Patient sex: F
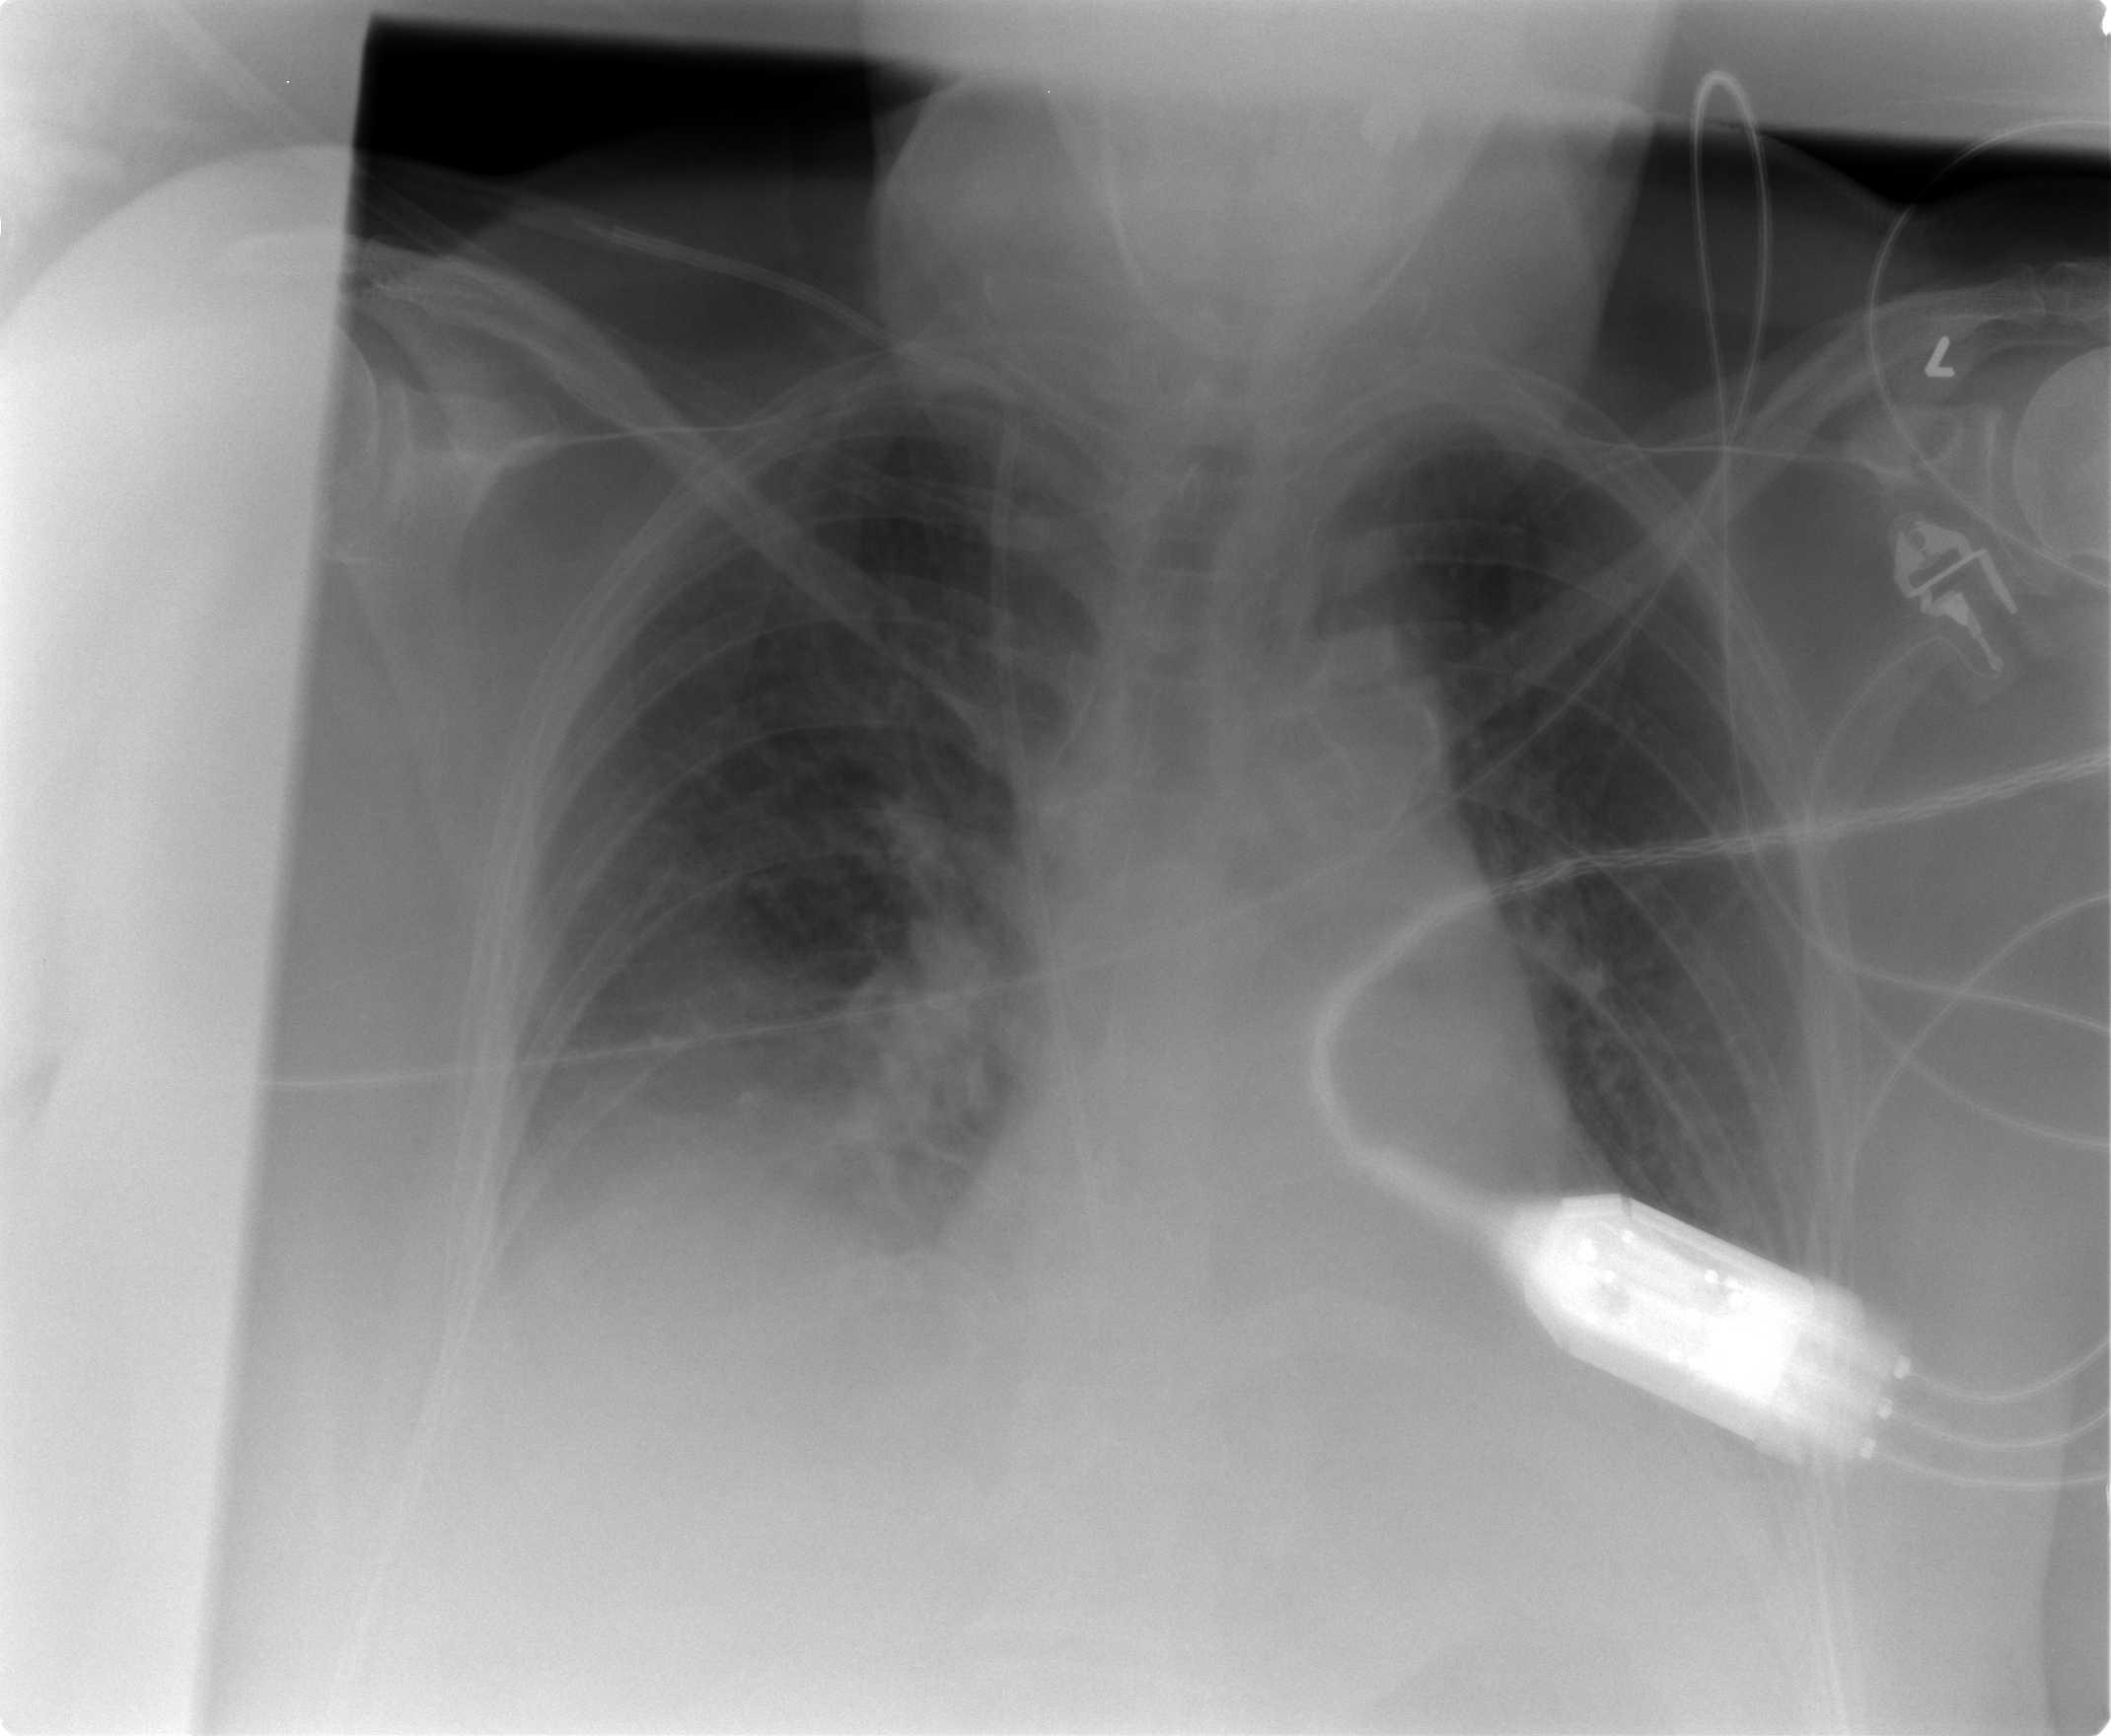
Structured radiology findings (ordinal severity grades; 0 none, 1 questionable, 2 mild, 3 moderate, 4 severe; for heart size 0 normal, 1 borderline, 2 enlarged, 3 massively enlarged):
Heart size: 2
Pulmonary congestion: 2
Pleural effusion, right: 2
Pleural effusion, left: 1
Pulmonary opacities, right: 0
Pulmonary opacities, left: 0
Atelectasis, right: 2
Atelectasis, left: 0